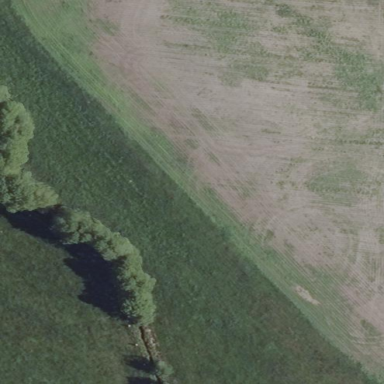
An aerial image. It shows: Beautiful meadow.